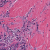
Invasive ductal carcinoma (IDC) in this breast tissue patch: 1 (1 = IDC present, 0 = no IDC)